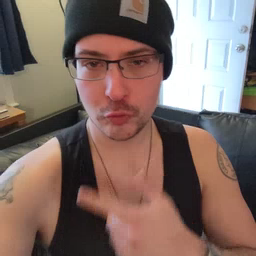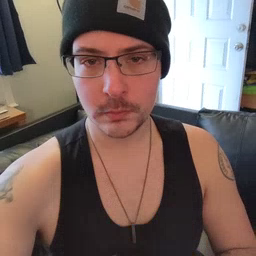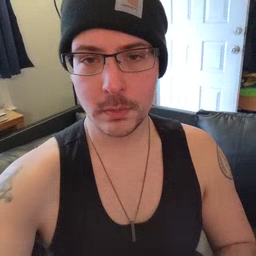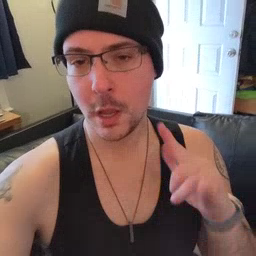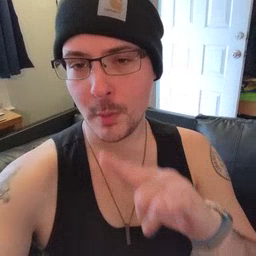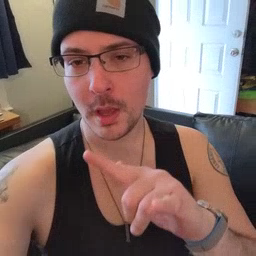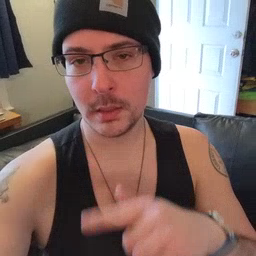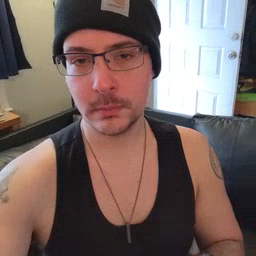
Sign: airplane